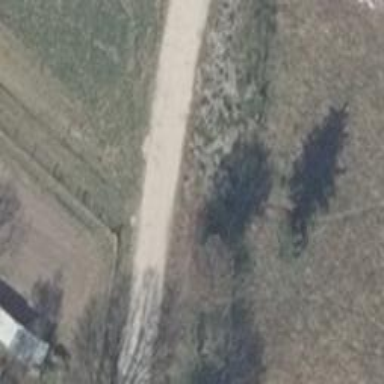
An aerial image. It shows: Residential road with compacted surface.